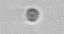
Label: nanoplankton_mix